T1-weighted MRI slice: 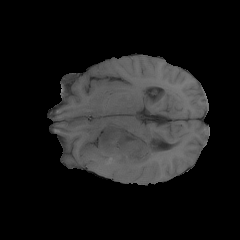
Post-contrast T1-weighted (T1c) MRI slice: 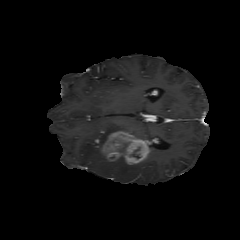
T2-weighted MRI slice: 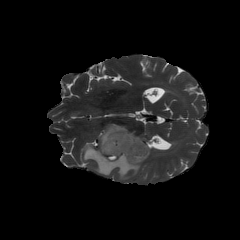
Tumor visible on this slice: yes